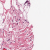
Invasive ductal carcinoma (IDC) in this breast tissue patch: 0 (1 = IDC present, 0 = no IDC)